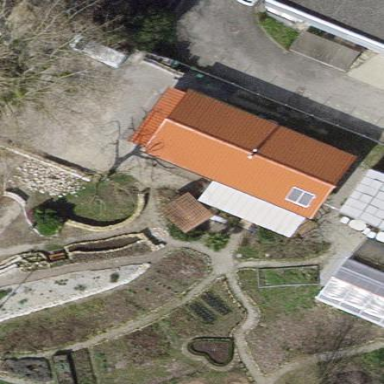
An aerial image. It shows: Hut.